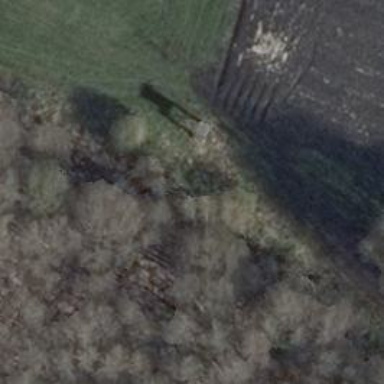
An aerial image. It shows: Hunting stand.